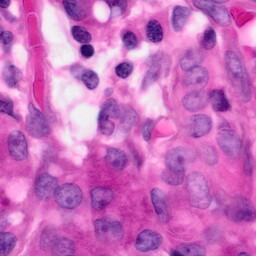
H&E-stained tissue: Pancreatic